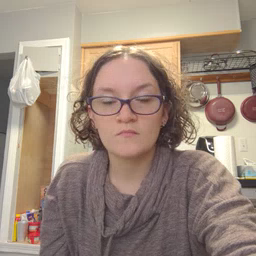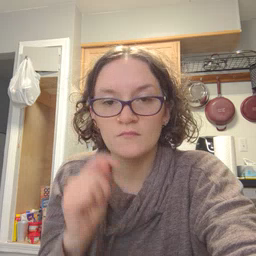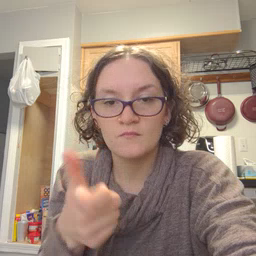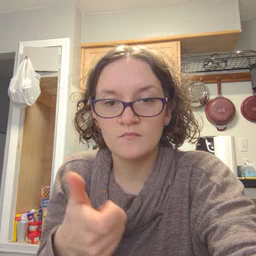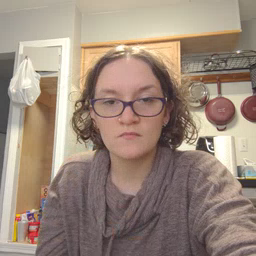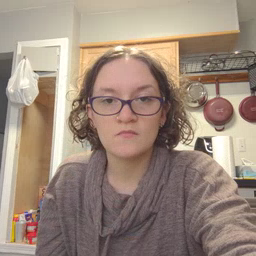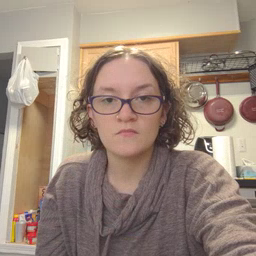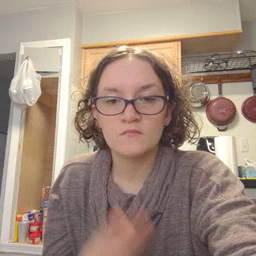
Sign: fast